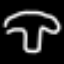
Label: mushroom